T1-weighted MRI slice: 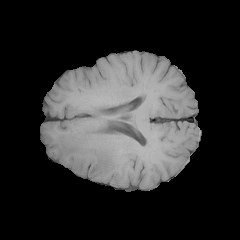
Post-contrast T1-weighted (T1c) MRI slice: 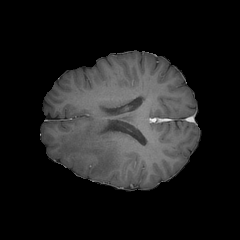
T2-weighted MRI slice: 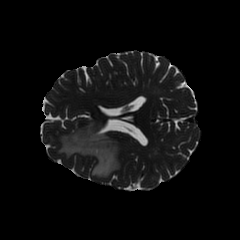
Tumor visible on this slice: yes